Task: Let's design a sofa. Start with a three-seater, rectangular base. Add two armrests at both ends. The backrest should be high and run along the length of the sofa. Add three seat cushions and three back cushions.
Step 181:
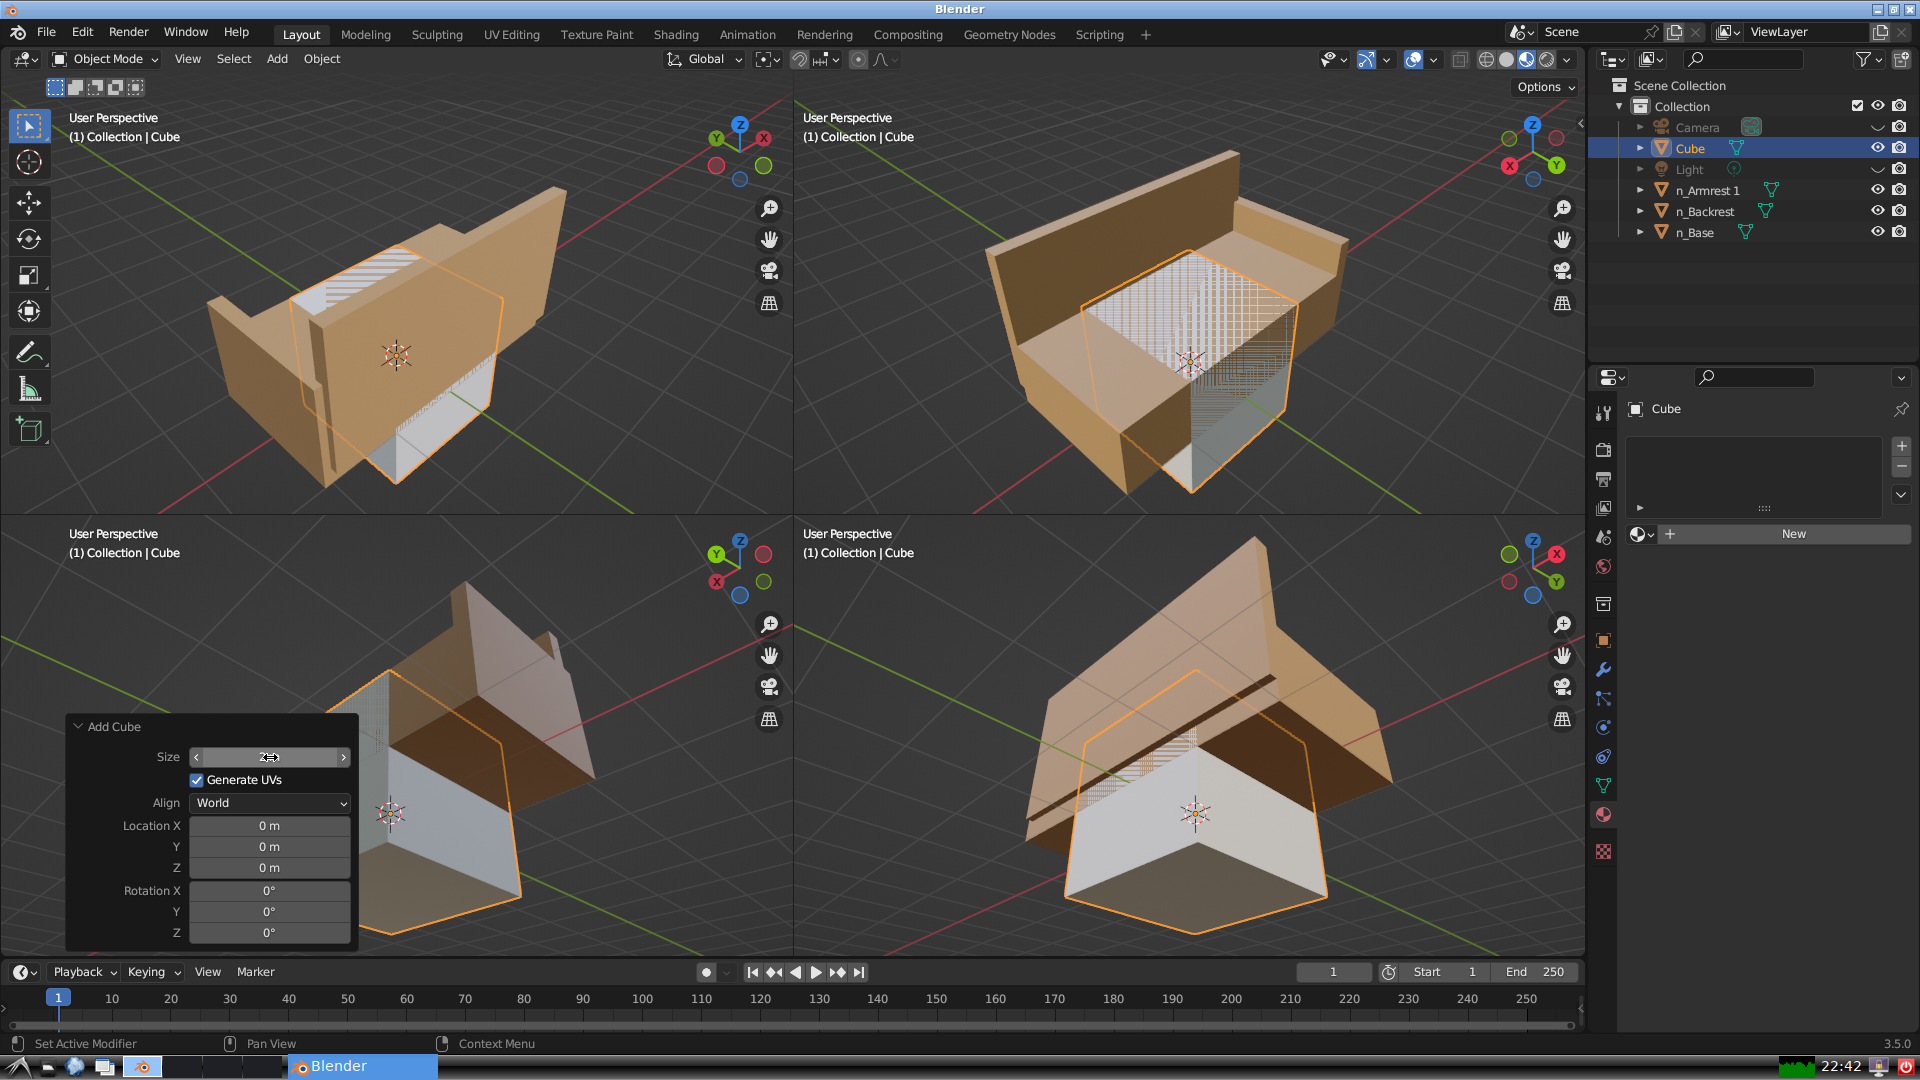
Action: click: no